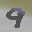
Label: 9